Question: can you please give me a direction how to achieve similar app picker like we can see on top of App Store (check out a screenshot)? I assume we are talking about collection view with one row and customized cell's size etc. but I couldn't find any sample/tutorial/external library.

Thanks!
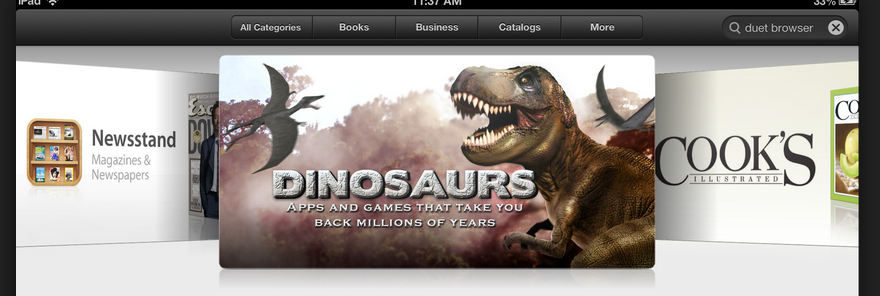
Answer: Nick Lockwood's <URL> is exactly what you are looking for.